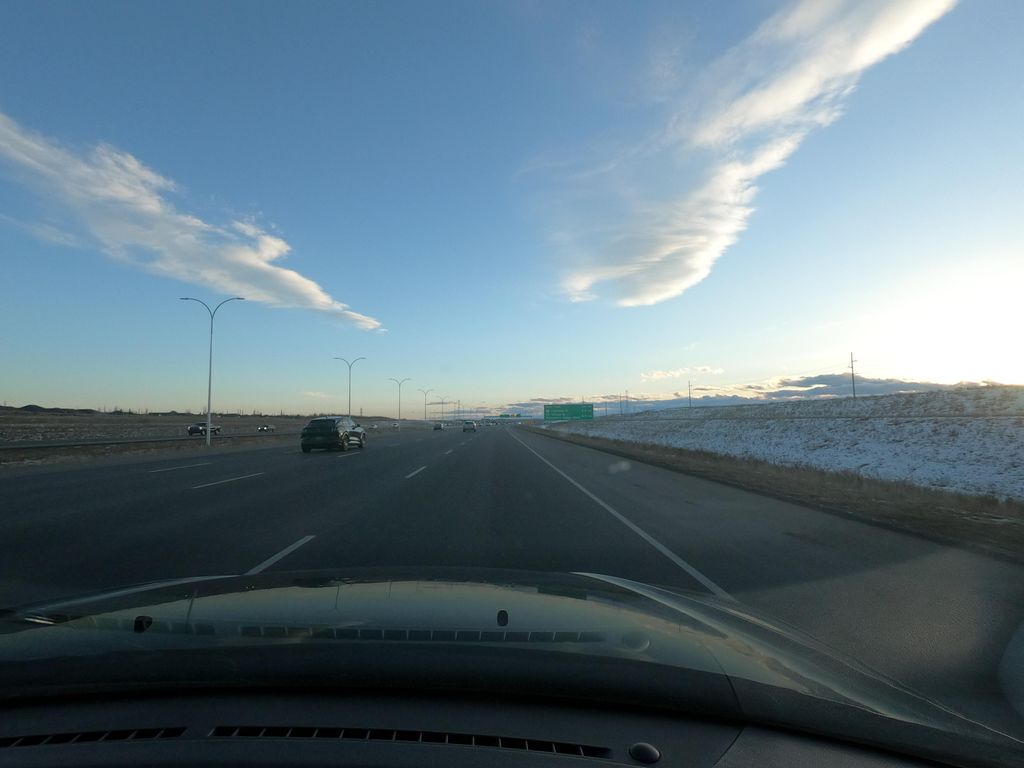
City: calgary